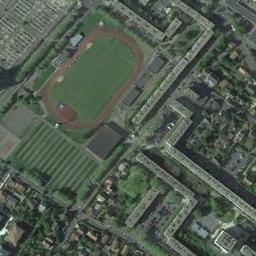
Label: ground_track_field